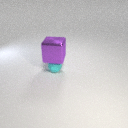
large purple metal cube above small cyan rubber sphere